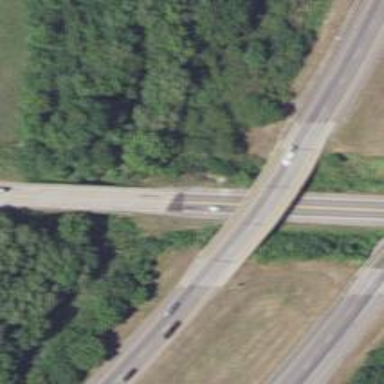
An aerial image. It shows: Secondary road featuring beam bridge.